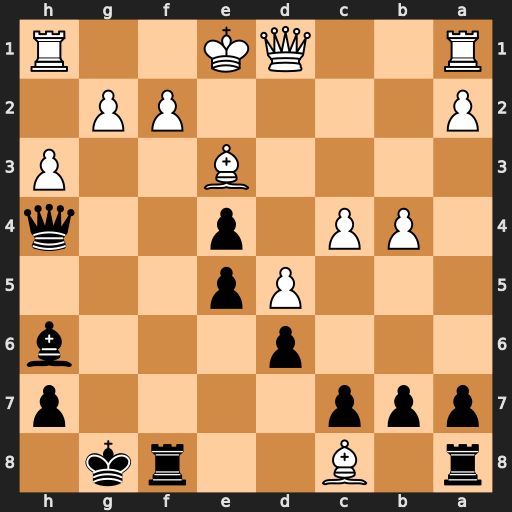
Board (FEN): r1B2rk1/ppp4p/3p3b/3Pp3/1PP1p2q/4B2P/P4PP1/R2QK2R
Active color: b
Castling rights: KQ
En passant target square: -
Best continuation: Bxe3 Qg4+ Qxg4